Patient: sex M, age 47
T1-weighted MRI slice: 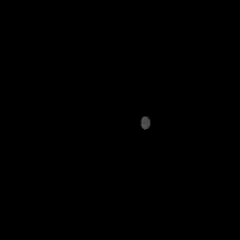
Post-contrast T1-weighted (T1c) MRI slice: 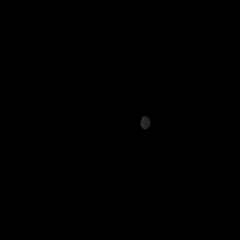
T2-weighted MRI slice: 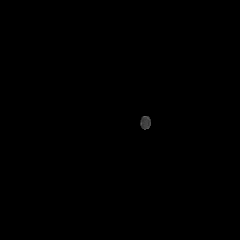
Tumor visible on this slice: no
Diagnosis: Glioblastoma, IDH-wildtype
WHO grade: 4